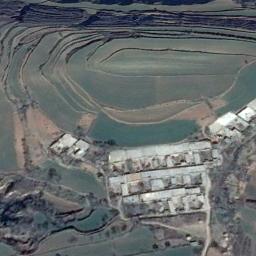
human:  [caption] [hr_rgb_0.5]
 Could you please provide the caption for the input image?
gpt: There are no crops on the terraces in the picture .

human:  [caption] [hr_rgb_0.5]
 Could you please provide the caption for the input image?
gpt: Many buildings are beside the terraces .

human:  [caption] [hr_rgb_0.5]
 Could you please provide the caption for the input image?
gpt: There are several houses in a large layer of brown and green mixed terraces .

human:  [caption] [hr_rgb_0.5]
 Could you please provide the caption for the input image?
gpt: The green and bare terrace is next to some houses .

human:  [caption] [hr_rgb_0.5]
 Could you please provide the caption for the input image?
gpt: There are some buildings beside the terraces .